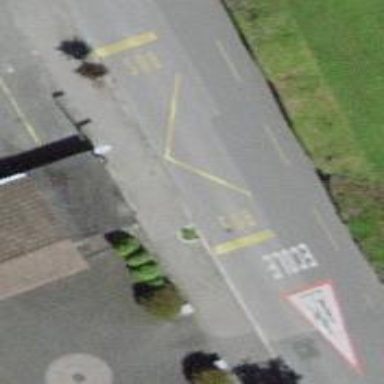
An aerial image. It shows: Residential road with designated cycle lane.